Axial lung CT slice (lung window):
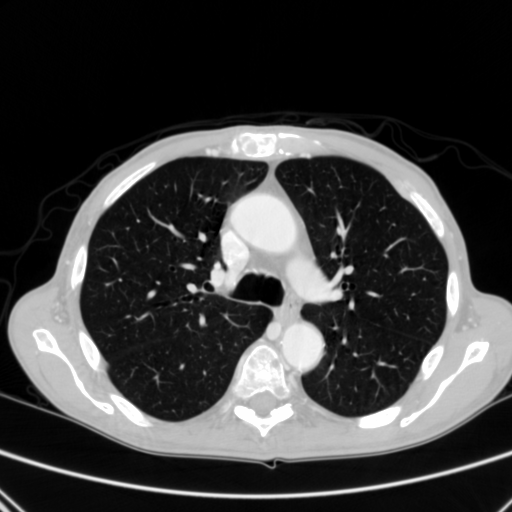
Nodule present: no